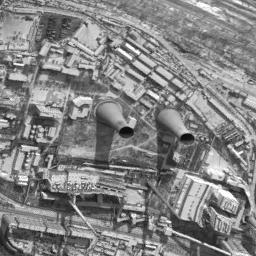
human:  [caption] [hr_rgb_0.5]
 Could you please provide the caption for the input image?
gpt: The thermal power station is on the bare land next to some buildings .

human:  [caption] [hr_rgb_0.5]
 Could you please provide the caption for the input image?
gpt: Plant and machinery in a thermal power station, With two cooling towers and a chimney .

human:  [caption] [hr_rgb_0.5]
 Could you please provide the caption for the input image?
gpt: There are two identical thermal power stations in the middle of the lawn .

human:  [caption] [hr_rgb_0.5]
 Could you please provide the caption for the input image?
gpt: Many buildings of different shapes are next to the thermal power station .

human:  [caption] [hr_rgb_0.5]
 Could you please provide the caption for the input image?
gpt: There are many buildings and two chimneys on the thermal power station .